Question: I am currently working with vb.net, studio express 2013, with an SQL back end. I have a combobox that I am using an SQL select statement to call a value member and a display member, they are two different values. Now, I have an assortment of datagrid views in which I need to be able to add both the value member and display member to any of the datagridviews on a button click event. Each DGV has a button with a plus mark that I need to click to move the information in the combobox to that specific DGV. Each DGV represents a different station that information will be sent to. I have attached a picture to help sort it out.
ALL CODE UNDER THIS LINE IS FINAL AND CORRECT CODE!
I got it to half way work by setting up column names that were identical to the sql command to fill the combobox. here is the code:. This is done on the form load event.
'''
If DGV.Columns.Count = 0 Then
DGV.Columns.Add("SQL ColName", "Columnheadertext")
DGV.Columns.Add("SQLcolumn2name", "SColumn 2 header texxt")
End If
'''
By setting up the DGV on the load event I can now insert into the dgv.
I am trying to have the + button run this code"
'''
Private Sub BtnSGAdd_Click(sender As Object, e As EventArgs) Handles BtnSGAdd.Click
DGVSG.Rows.Add(CBShear.Text, CBShear.SelectedValue.ToString)
End Sub
'''
However, this is literally just causing the string to be written. I need to reference the actual datatable used to load my combobox to pull these numbers.
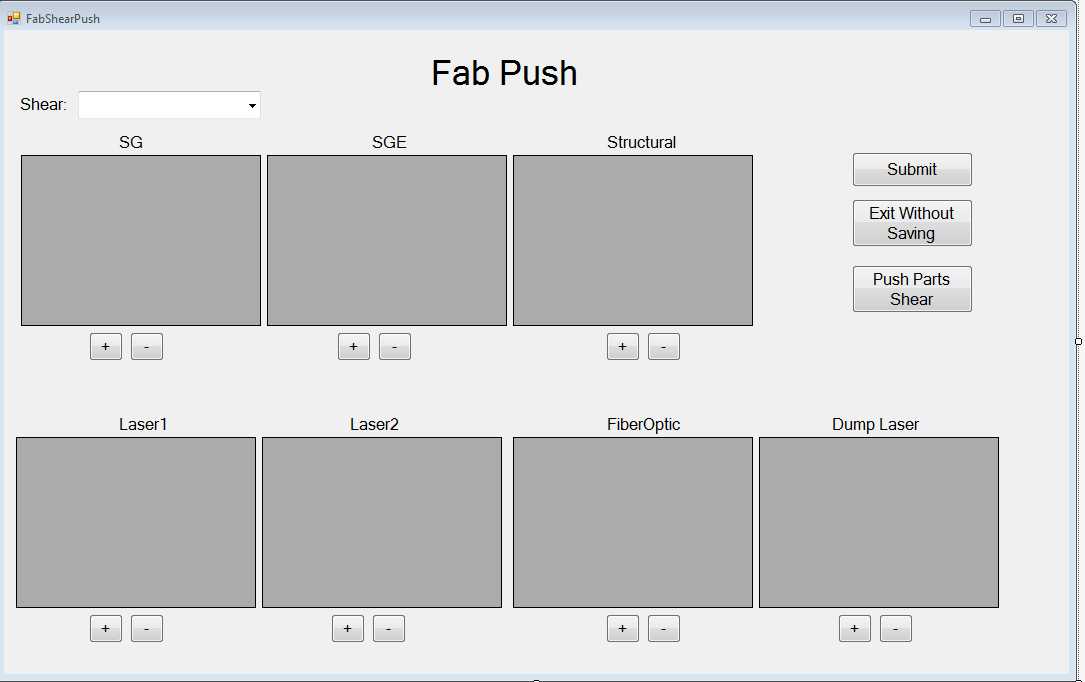
Answer: You need to set the columns of the 'DataGridView' first before you add rows to it.
Try something like this:
'''
If DGV.Columns.Count = 0 then
DGV.Columns.Add("Column1_Name", "Column1_Header")
DGV.Columns.Add("Column2_Name", "Column2_Header")
End If
DGV.Rows.Add(ComboBox1.Text, ComboBox1.SelectedValue.ToString)
'''
This assuming that your ComboBox is Data-Bounded and it has the 'ValueMember' and the 'DisplayMember' assigned.